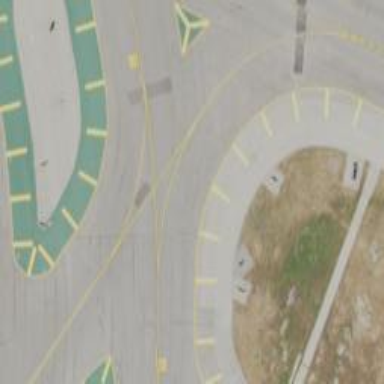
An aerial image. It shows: Asphalt taxiway at the airport.